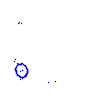
Particle: proton